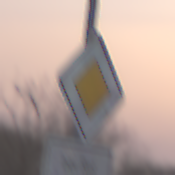
Verkehrszeichen: Vorfahrtsstrasse
Zusatzzeichen unten: HinweisDurchVerbaleAngabe5
Umgebung: Outdoor, Nature
Tageszeit: SunriseSunset
Wetter: Clear
Licht: Natural
Jahreszeit: NotSpecified
Kontrast: LowContrast